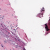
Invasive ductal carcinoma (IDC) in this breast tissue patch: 0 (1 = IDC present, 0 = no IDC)